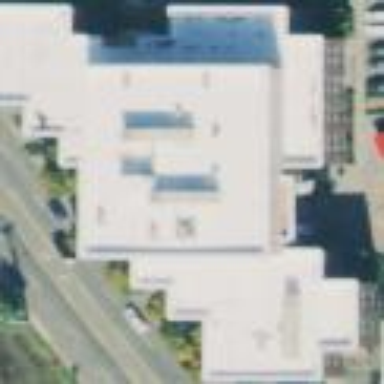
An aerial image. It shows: Civic building.